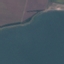
Label: SeaLake